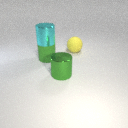
large yellow rubber sphere behind large green metal cylinder